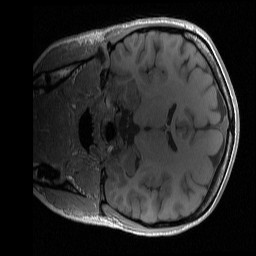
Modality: T1w
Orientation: coronal
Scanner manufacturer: siemens
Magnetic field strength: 3 T
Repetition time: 2 s
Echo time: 0.0022 s